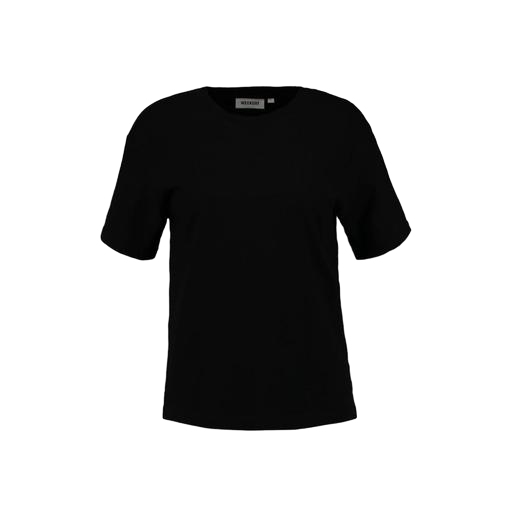
black women's t-shirt, black woman's tee, black t-shirt basique jersey, white background